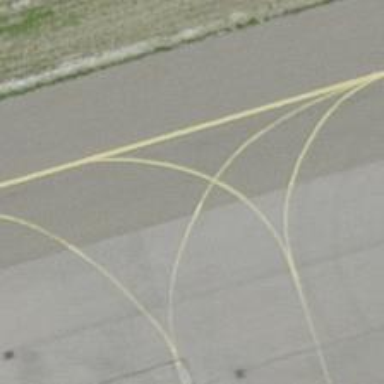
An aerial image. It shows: View of taxiway at the airport.